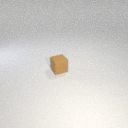
small brown rubber cube